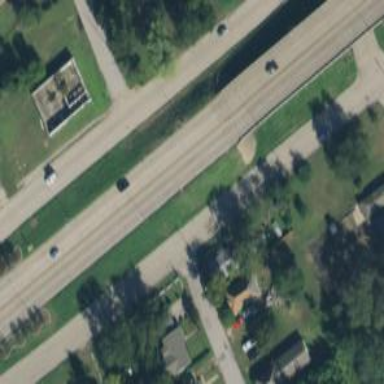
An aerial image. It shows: Trunk highway.